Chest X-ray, PA view. Patient: 38 years old, sex F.
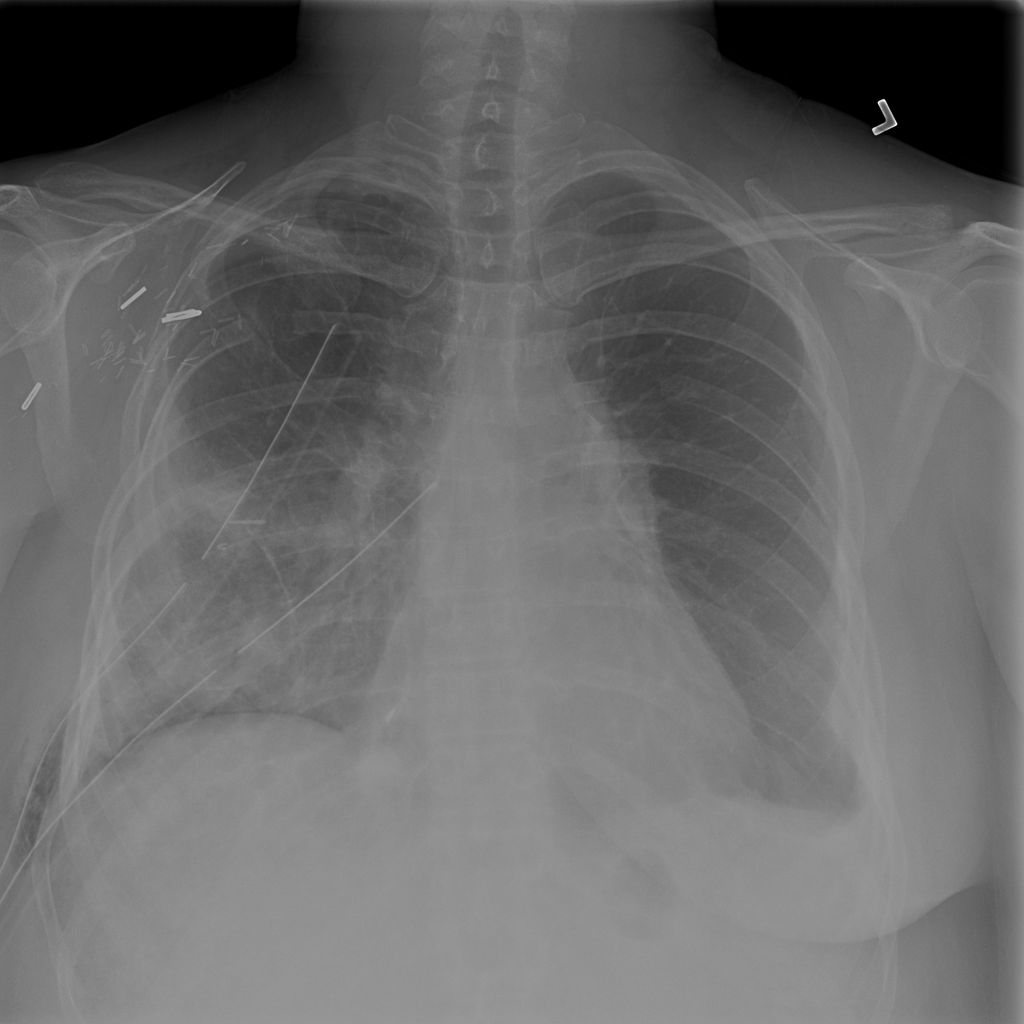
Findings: No Finding